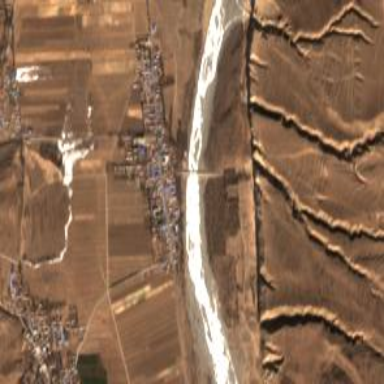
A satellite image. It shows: Ethnic township within town.